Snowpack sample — Loveland Pass, Silver Plume, Colorado, USA (2/11/26, 12:00 PM MST)
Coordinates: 39.663, -105.886
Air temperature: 35 °F
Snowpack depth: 82 cm
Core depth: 40 cm
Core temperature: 23 °F
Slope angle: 13°, slope face: 12°
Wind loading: high
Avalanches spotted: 1
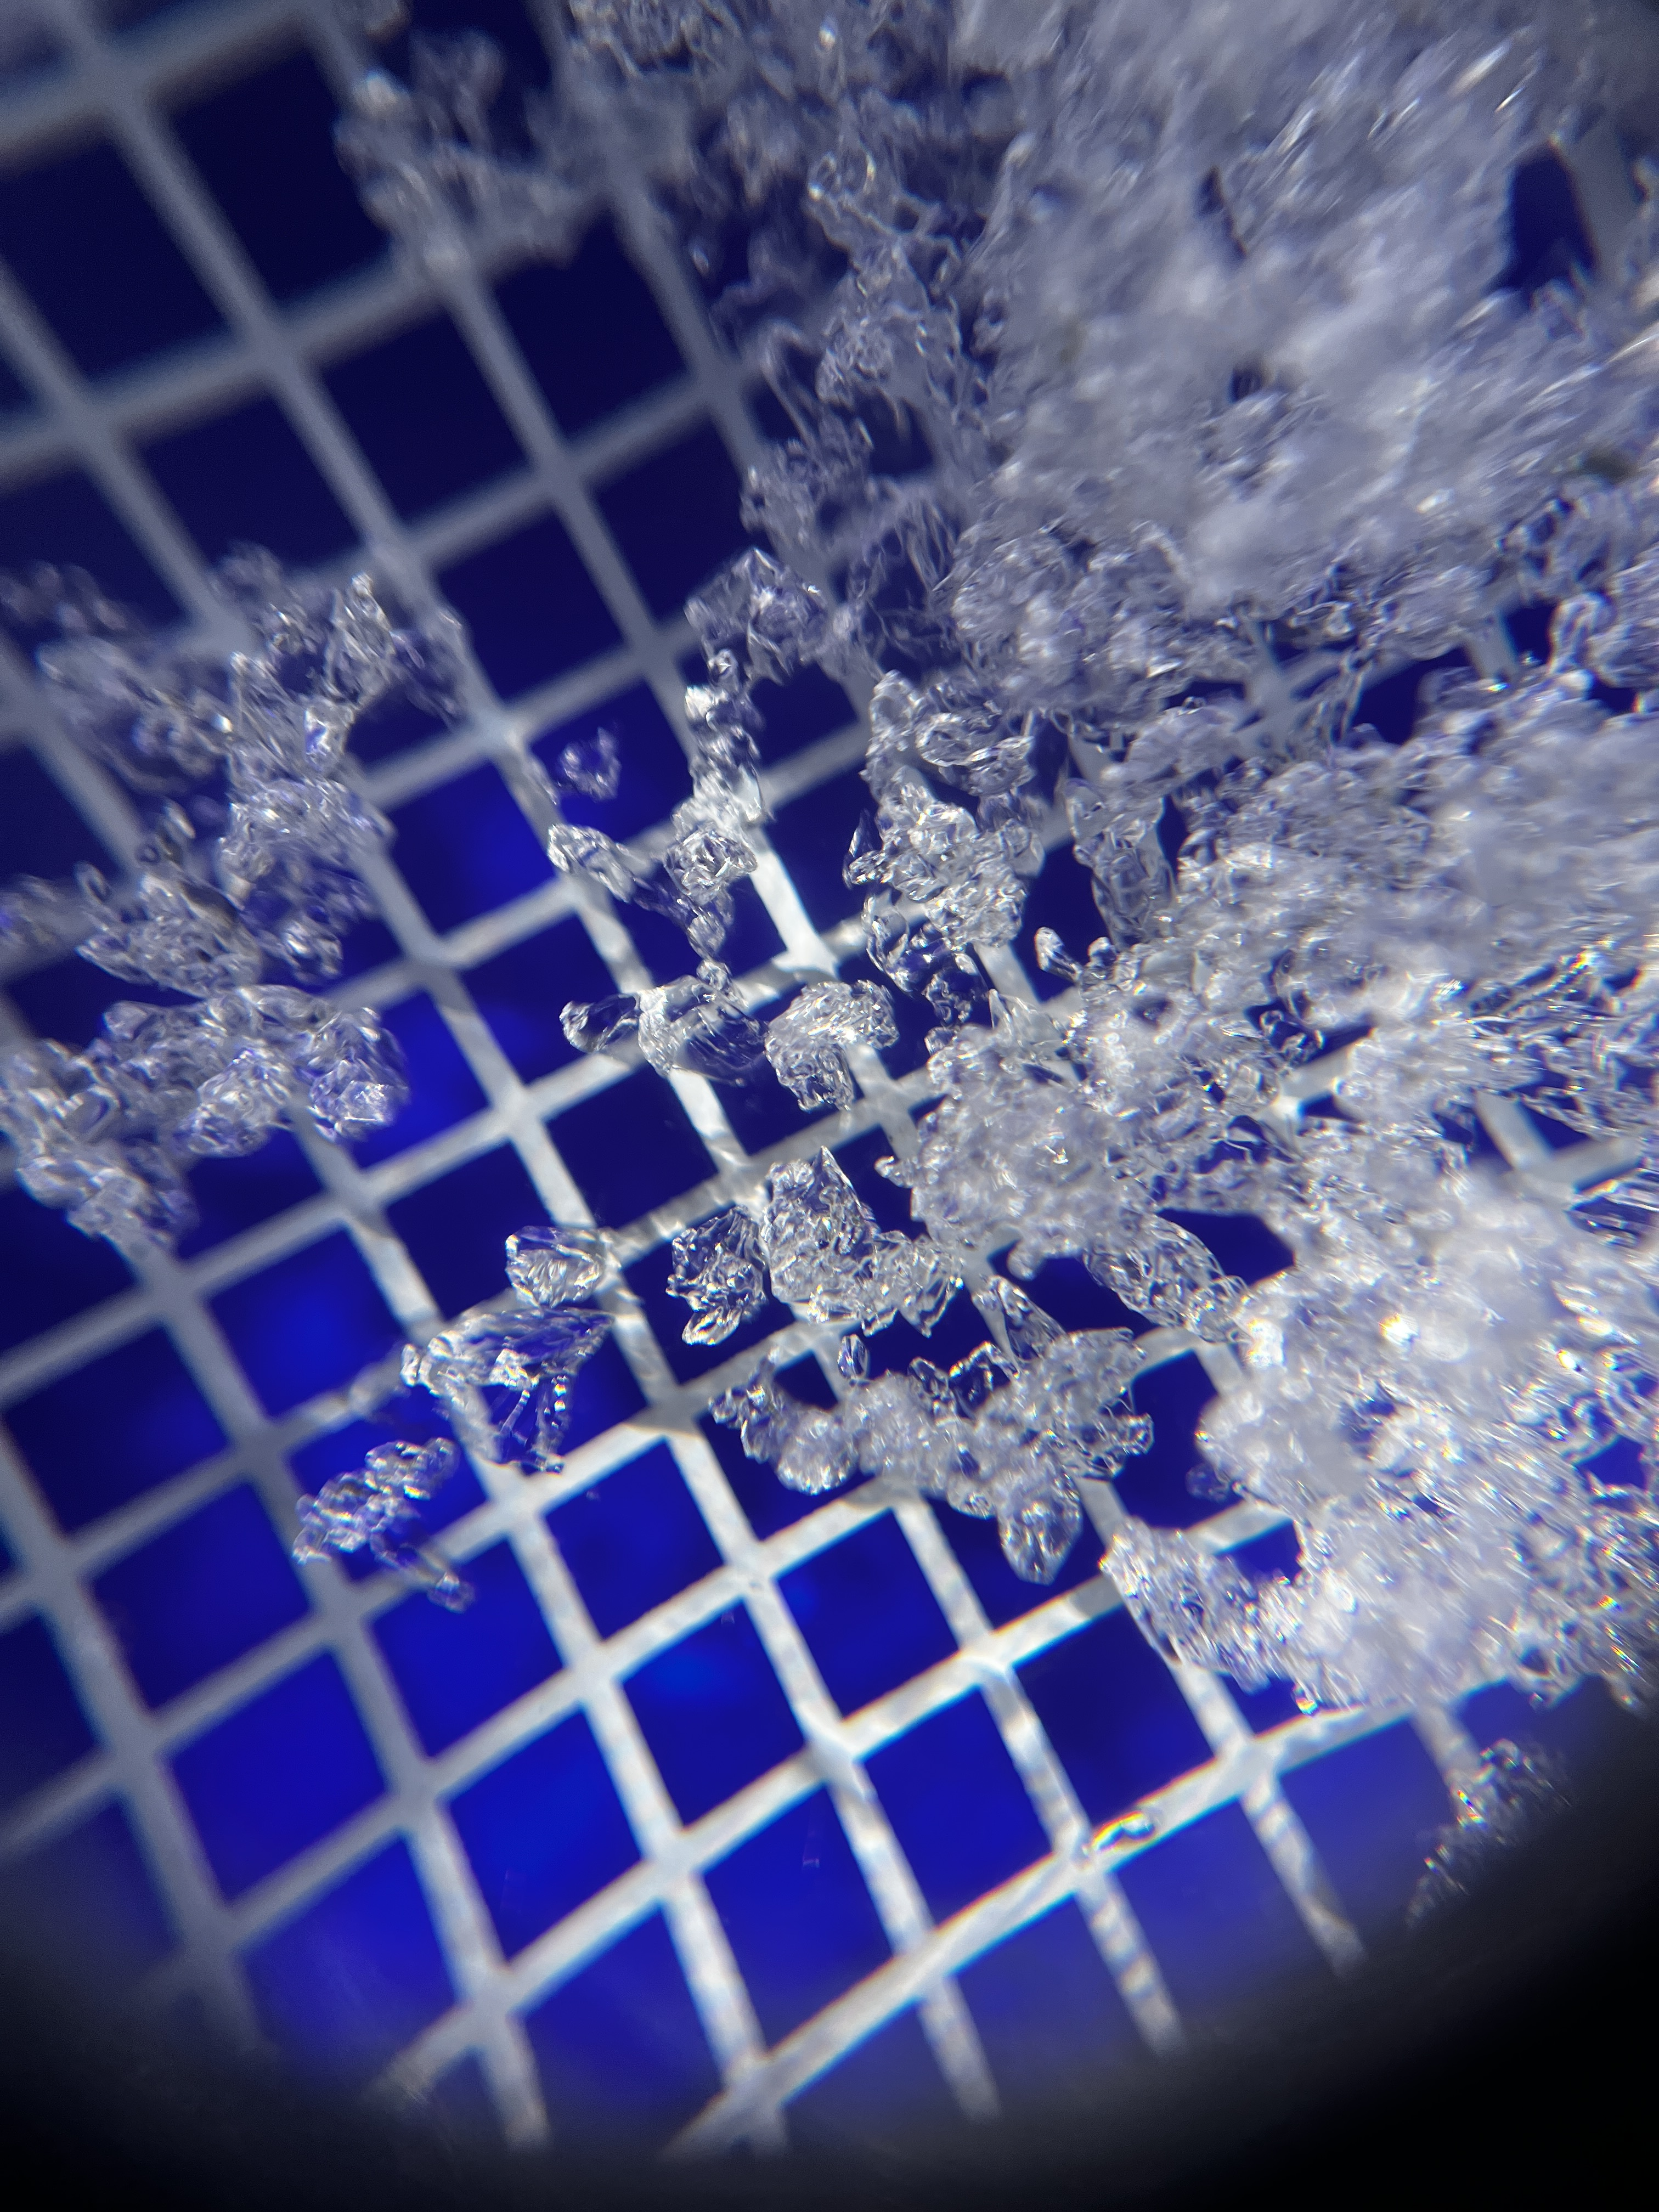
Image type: magnified_profile
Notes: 1 small avalanche spotted on the north side of the bowl, lots of wind loading